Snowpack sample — Loveland Pass, Silver Plume, Colorado, USA (2/11/26, 12:00 PM MST)
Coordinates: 39.663, -105.886
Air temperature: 35 °F
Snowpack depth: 82 cm
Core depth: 10 cm
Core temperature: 17.6 °F
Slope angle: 13°, slope face: 12°
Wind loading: high
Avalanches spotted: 1
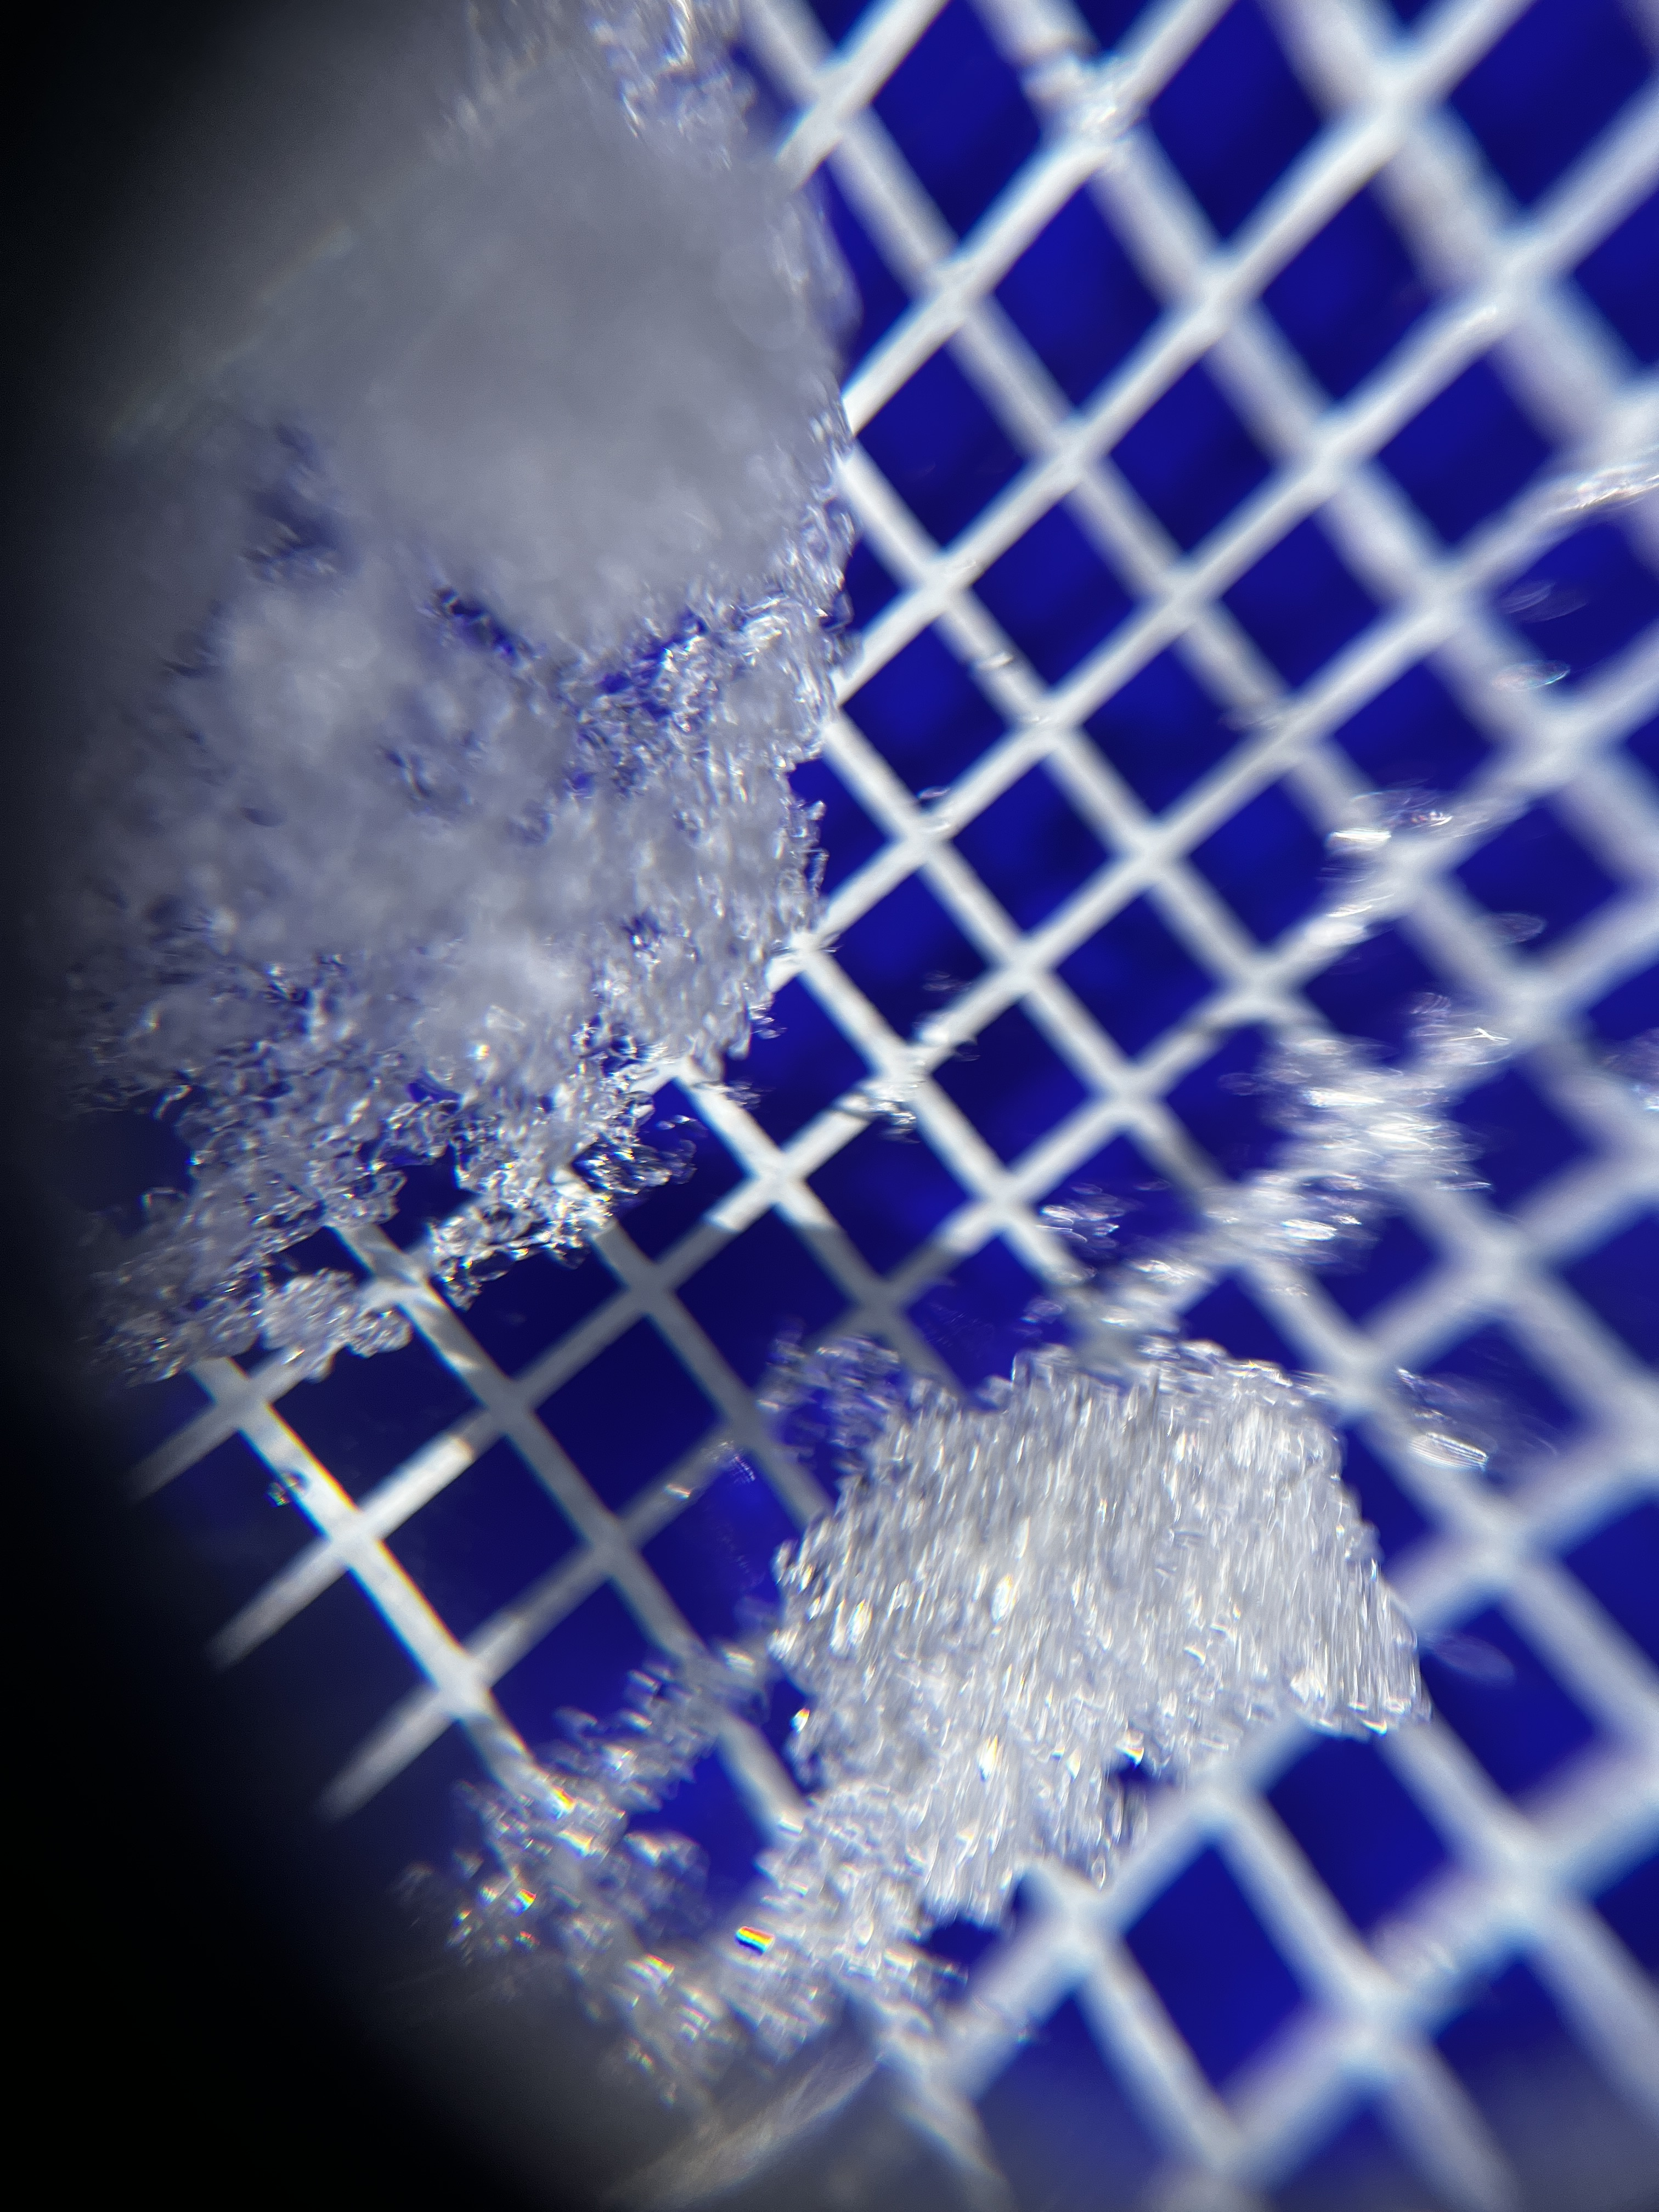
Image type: magnified_profile
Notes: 1 small avalanche spotted on the north side of the bowl, lots of wind loading